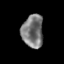
Tissue: prostate
Cell type: Epithelial cells
Senescence score: 0.3292
Nuclear area (px): 682
Mean DAPI intensity: 123.041